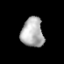
Tissue: prostate
Cell type: T cells
Senescence score: 0.355
Nuclear area (px): 643
Mean DAPI intensity: 176.051